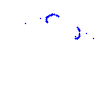
Particle: proton